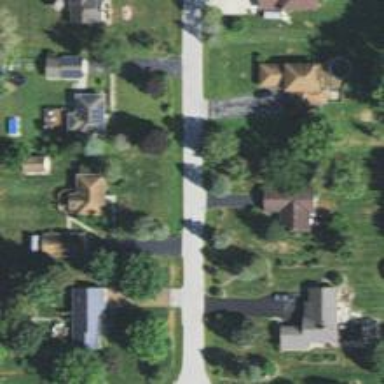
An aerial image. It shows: Driveway.